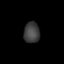
Tissue: prostate
Cell type: Fibroblasts
Senescence score: 0.763
Nuclear area (px): 325
Mean DAPI intensity: 62.911